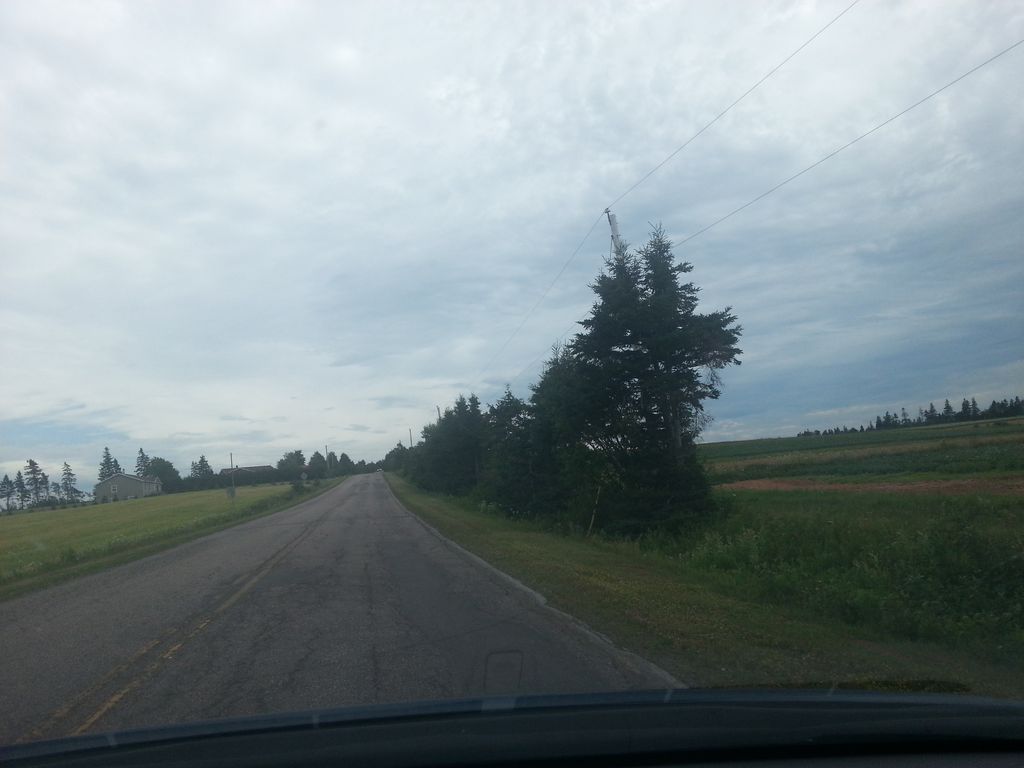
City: charlottetown